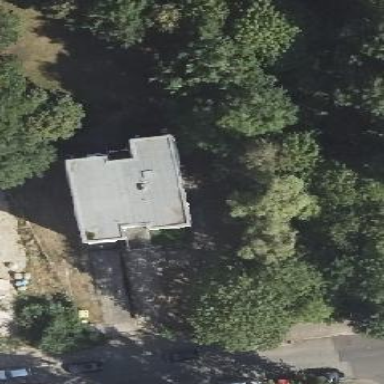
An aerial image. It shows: Dormitory building.